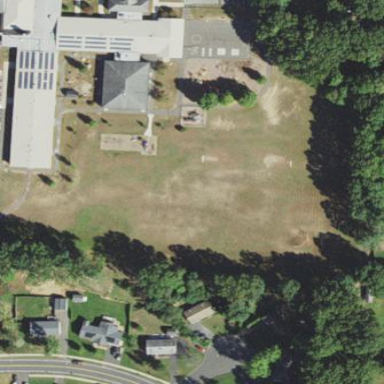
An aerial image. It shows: School.